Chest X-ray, PA view. Patient: 64 years old, sex M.
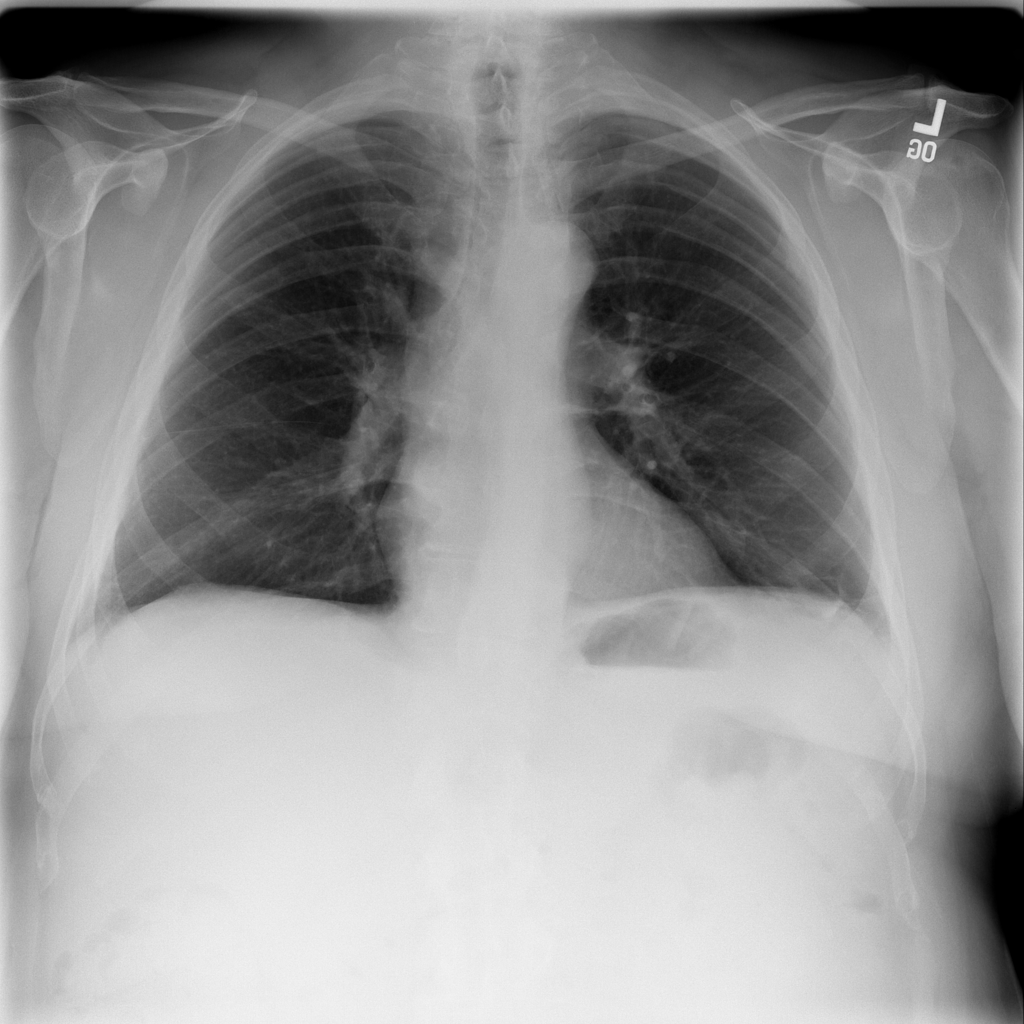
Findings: Atelectasis